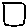
Label: square